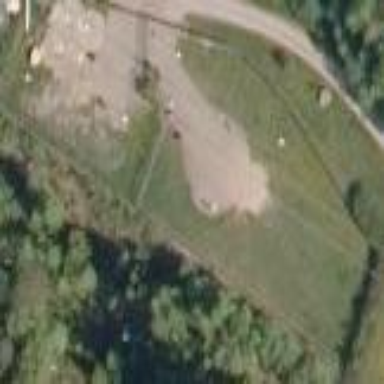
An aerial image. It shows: Fenced dog park for leisure activities on land.